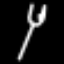
Label: fork